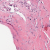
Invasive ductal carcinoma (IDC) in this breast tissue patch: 0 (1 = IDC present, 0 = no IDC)